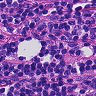
Metastatic tissue present: no